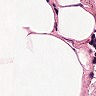
Metastatic tissue present: no